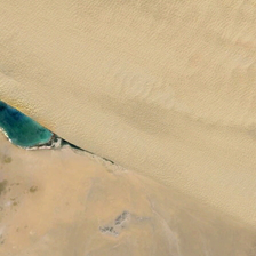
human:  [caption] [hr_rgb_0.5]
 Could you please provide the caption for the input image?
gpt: a blue oasis oases is a desert .

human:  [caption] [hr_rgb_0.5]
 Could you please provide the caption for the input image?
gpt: There is a blue pond in the desert.

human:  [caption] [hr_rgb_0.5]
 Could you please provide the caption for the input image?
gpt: There is a blue pond in this desert.

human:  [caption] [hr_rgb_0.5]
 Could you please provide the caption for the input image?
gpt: there is a crystal clear pond in the desert .

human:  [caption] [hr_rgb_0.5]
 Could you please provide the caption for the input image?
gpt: There's a blue pool in this desert.